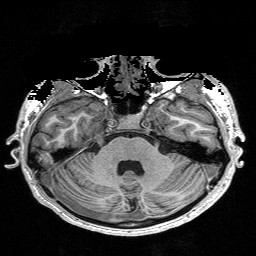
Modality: T1w
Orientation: coronal
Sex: male
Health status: healthy
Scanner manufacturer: siemens
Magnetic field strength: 3 T
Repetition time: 3.2 s